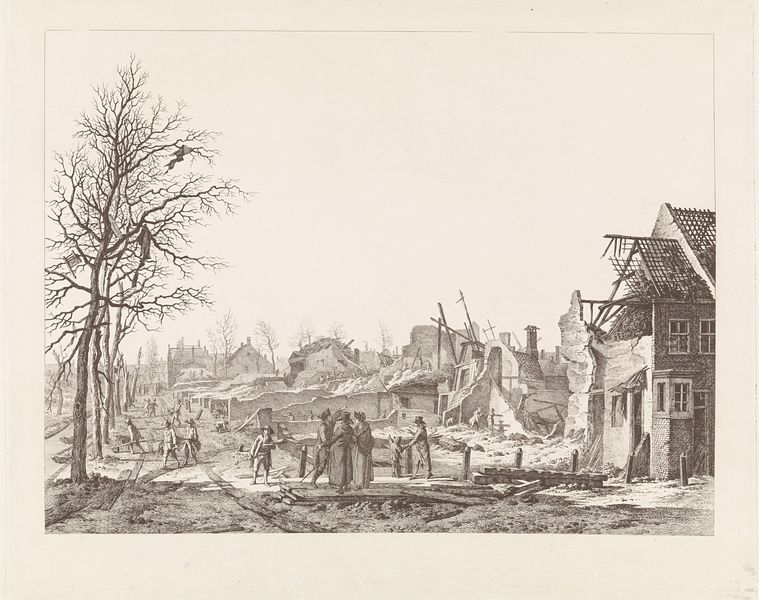
Titel: Gezicht op het Rapenburg te Leiden na de buskruitramp van 12 januari 1807
Künstler: Leendert Overbeek
Standort: Amsterdam
Institution: Rijksmuseum
Schlagwörter: baum, schatten, bäume, menschen, stadt, fenster, dach, zweige, brücke, dorf, dächer, allee, krieg, zerstörung, stich, ruinen, kaputt, kupferstich, stofffetzen